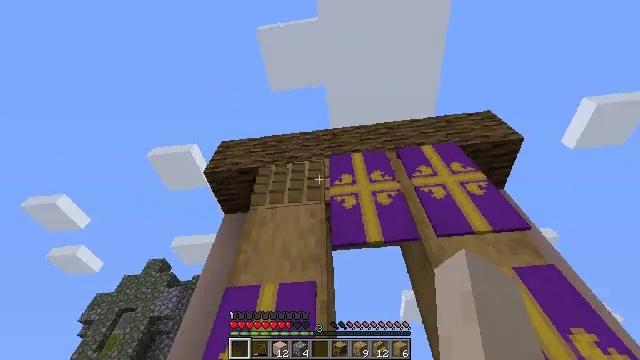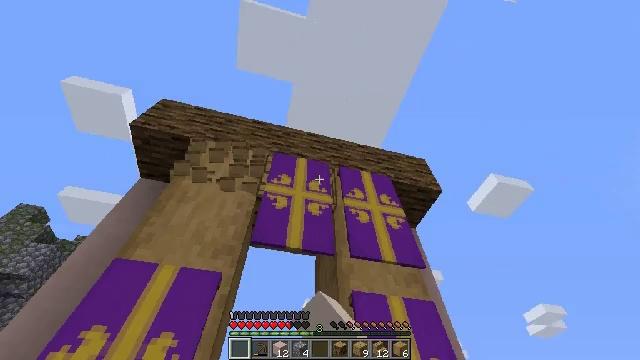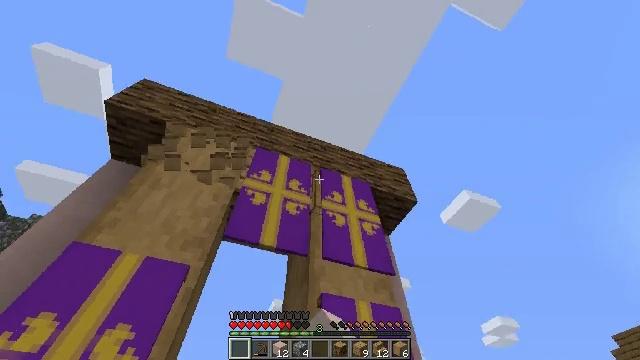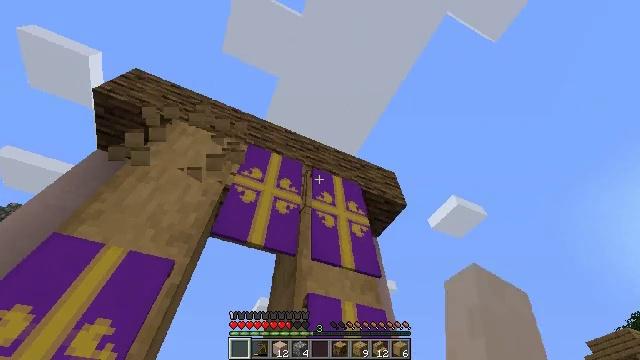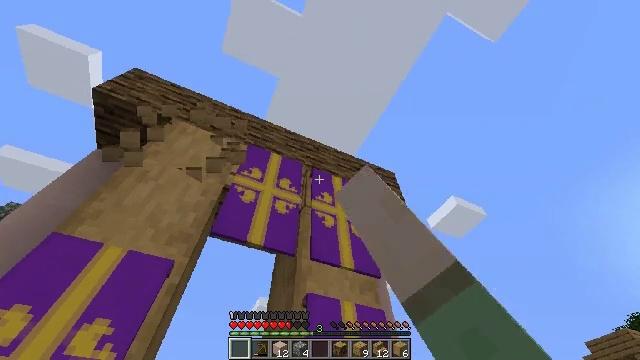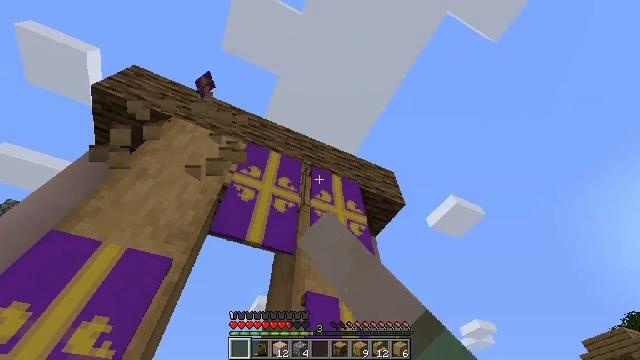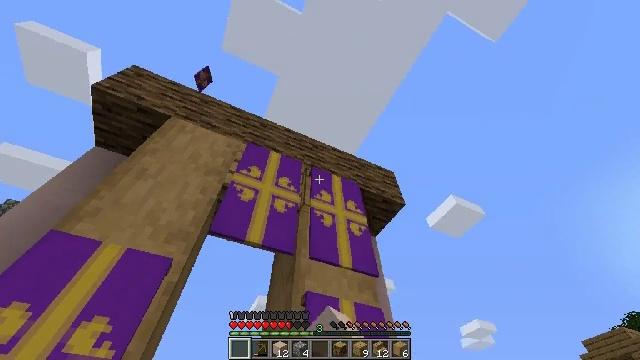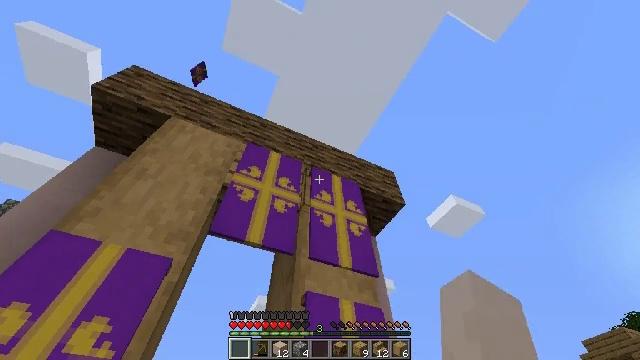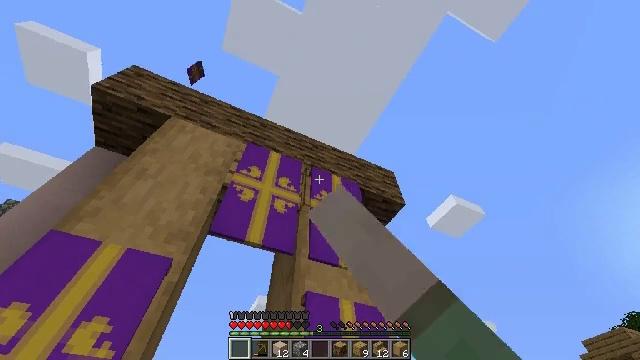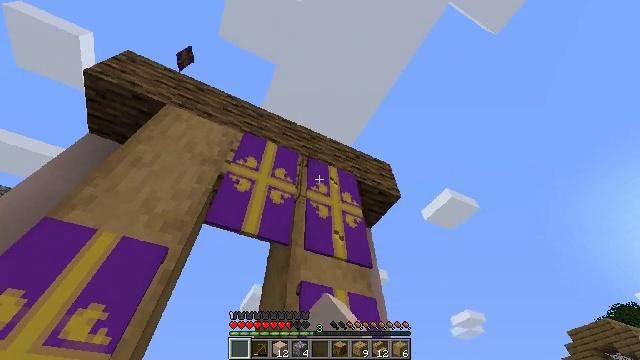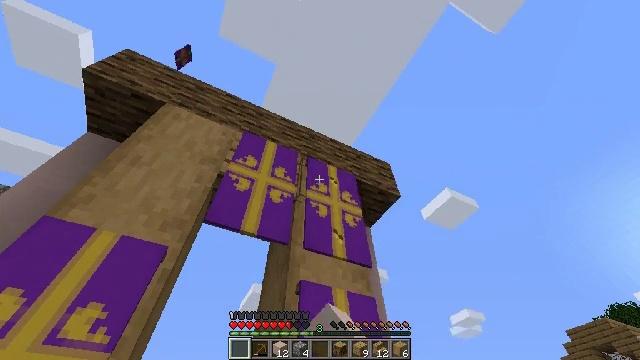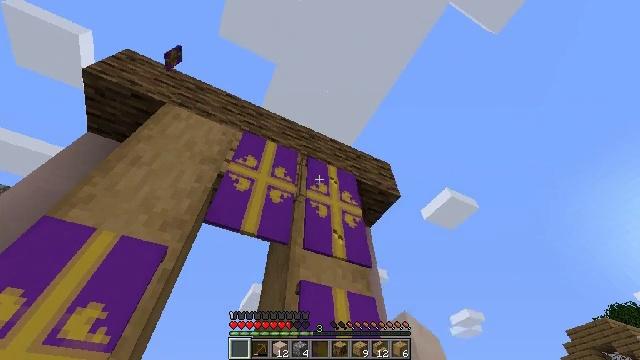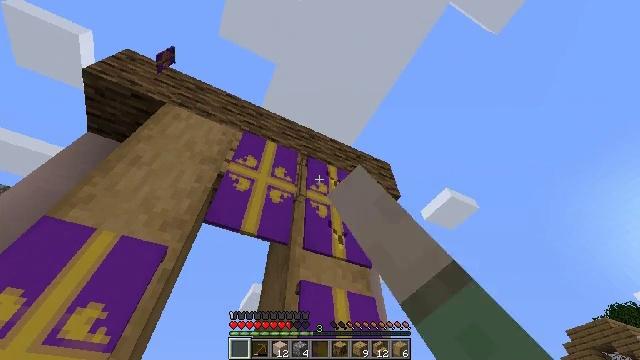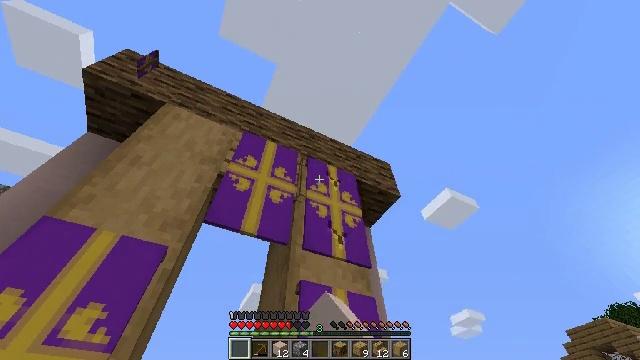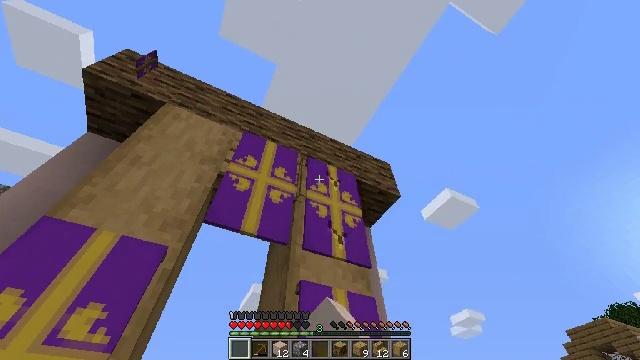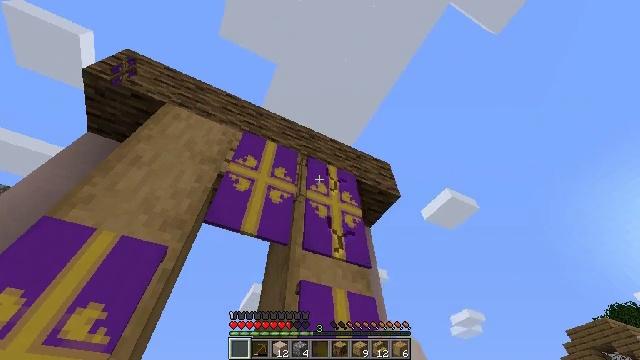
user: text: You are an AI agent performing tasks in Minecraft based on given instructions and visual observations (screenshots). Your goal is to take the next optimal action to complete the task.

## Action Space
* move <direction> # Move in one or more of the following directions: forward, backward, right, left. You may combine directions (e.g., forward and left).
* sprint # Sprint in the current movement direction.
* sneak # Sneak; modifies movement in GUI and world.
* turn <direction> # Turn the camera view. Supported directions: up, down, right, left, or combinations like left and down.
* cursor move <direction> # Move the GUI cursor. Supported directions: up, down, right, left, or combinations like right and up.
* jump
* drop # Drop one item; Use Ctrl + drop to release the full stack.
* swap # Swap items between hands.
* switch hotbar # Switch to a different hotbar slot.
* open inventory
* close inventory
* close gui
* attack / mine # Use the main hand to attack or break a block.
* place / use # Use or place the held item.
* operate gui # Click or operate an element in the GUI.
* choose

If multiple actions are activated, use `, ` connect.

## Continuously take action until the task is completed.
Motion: motion action
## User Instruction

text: Mine the purple wall banner from the wall.
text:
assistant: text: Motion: turn right, attack / mine
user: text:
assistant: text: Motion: turn right, attack / mine
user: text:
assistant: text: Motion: turn right, attack / mine
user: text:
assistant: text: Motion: attack / mine
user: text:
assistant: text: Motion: attack / mine
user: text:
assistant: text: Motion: attack / mine
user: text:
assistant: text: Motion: attack / mine
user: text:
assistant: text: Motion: attack / mine
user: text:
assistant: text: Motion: turn right and down, attack / mine
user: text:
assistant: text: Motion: attack / mine
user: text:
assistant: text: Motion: attack / mine
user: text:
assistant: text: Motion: attack / mine
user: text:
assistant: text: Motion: attack / mine
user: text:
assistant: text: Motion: attack / mine
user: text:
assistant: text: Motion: attack / mine
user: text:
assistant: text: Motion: attack / mine
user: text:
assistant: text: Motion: attack / mine
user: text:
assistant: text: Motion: attack / mine
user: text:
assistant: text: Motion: attack / mine
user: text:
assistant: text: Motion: attack / mine
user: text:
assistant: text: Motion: attack / mine
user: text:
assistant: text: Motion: attack / mine
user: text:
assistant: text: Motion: attack / mine
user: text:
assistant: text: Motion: attack / mine
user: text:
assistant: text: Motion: attack / mine
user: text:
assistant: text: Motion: attack / mine
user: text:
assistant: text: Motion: attack / mine
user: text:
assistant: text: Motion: attack / mine
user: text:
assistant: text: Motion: attack / mine
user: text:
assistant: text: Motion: attack / mine